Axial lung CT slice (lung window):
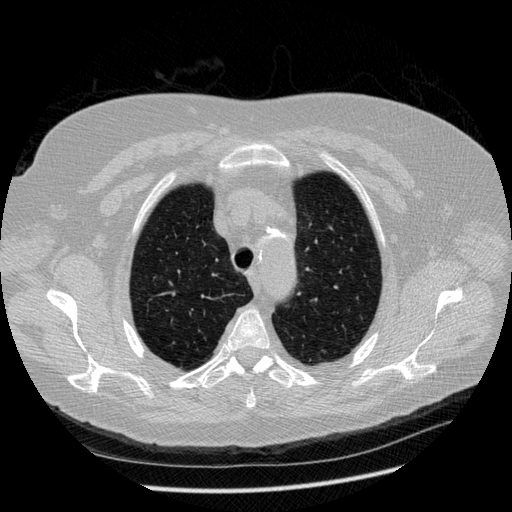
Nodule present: no